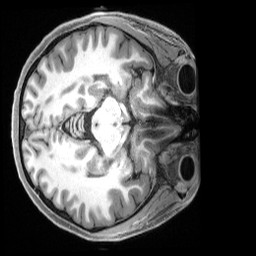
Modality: T1w
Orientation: axial
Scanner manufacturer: siemens
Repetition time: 2.5 s
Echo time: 0.00231 s